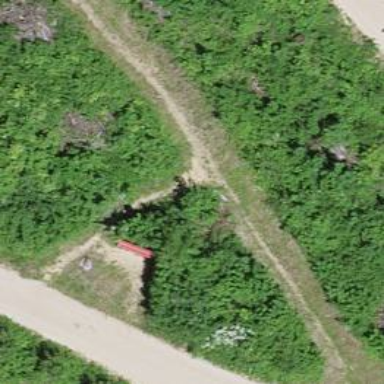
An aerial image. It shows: Red bench.